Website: home-depot
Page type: account-dashboard
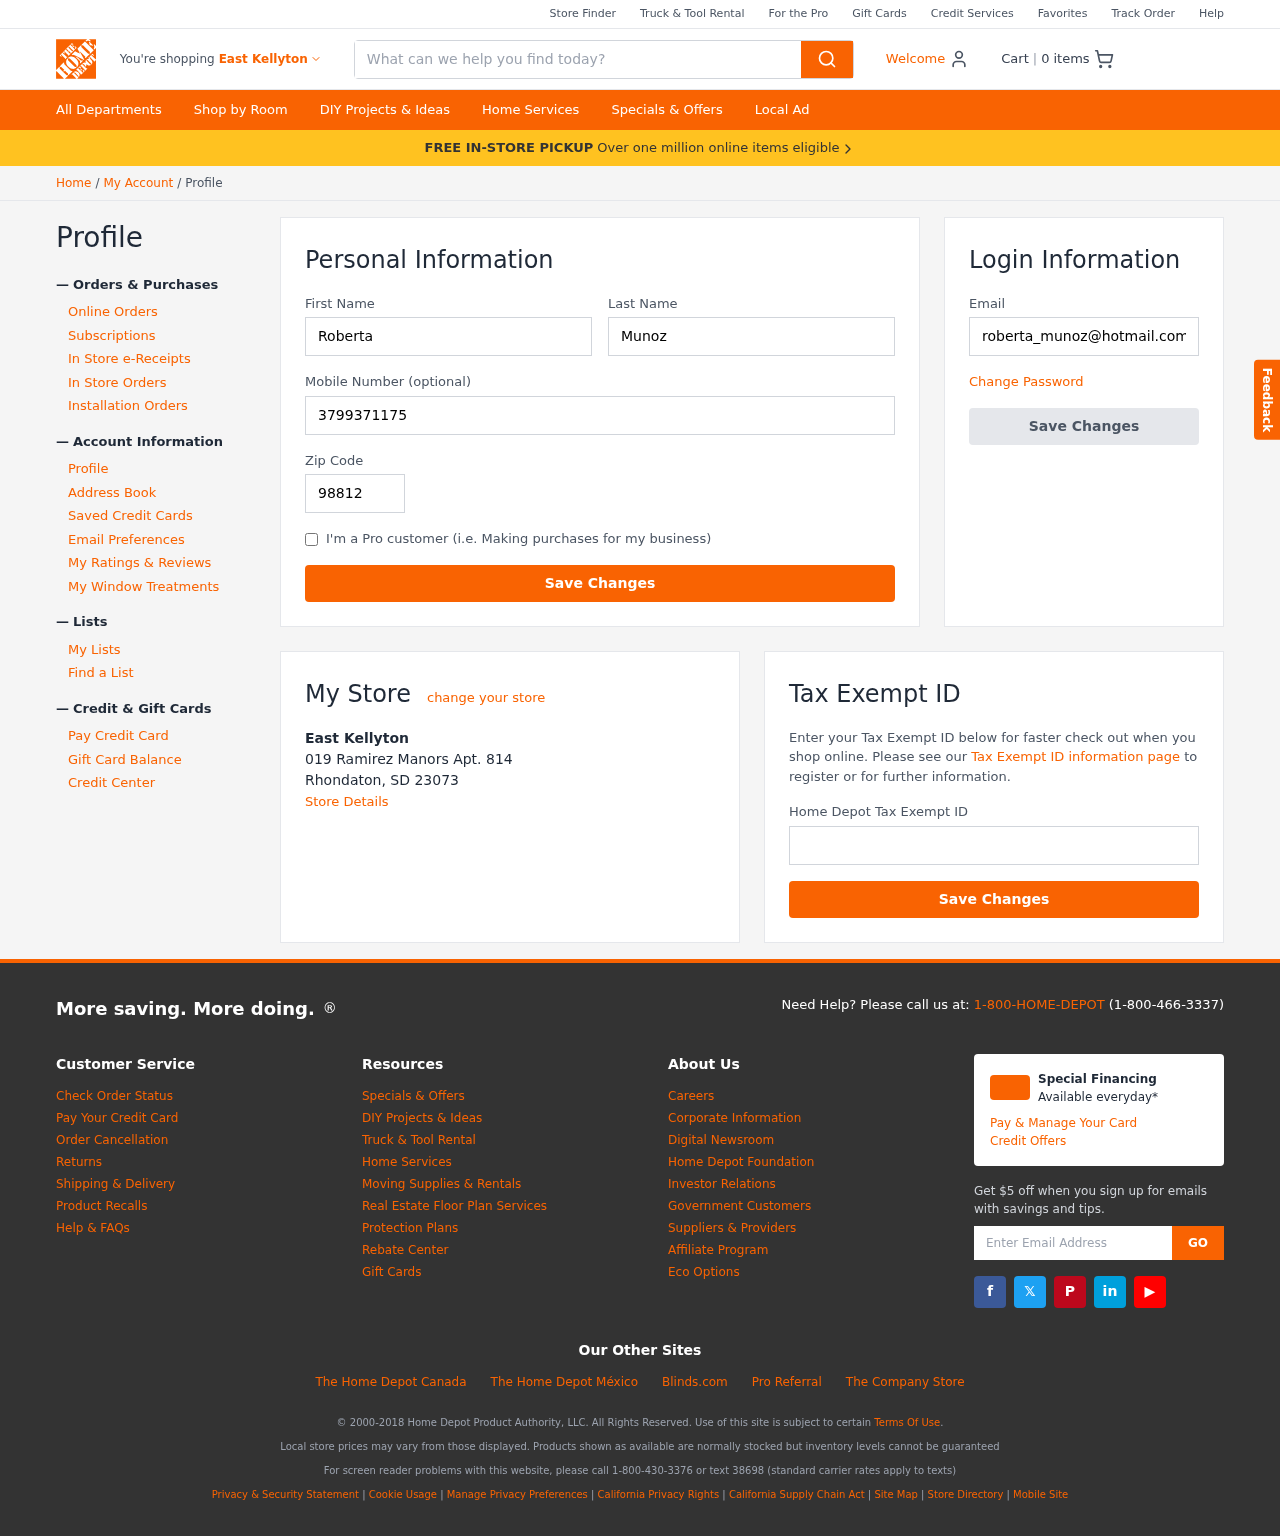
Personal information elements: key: PII_CITY
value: East Kellyton
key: PII_EMAIL
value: roberta_munoz@hotmail.com
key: PII_FIRSTNAME
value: Roberta
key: PII_LASTNAME
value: Munoz
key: PII_LOCATION1_CITY_STATE_ZIP
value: Rhondaton, SD 23073
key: PII_LOCATION1_NAME
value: East Kellyton
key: PII_LOCATION1_STREET
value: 019 Ramirez Manors Apt. 814
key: PII_PHONE
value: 3799371175
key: PII_POSTCODE
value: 98812
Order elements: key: ORDER_NUM_ITEMS
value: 0
Search elements: key: HEADER_SEARCH
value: What can we help you find today?